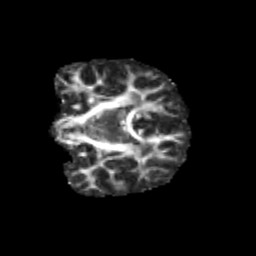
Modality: FA
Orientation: coronal
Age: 10
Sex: male
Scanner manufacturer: siemens
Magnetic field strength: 3 T
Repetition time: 3.8 s
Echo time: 0.07 s